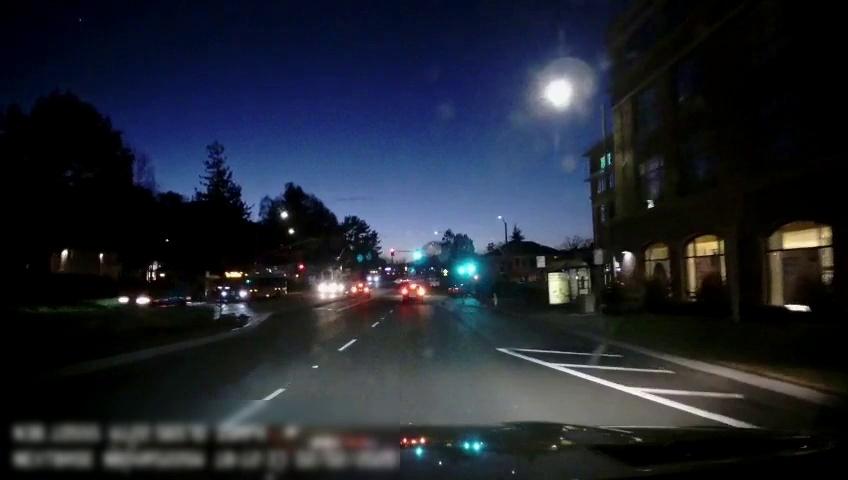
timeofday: Night
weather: Other
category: Drivable Space
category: Vehicles | SUV
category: Vehicles | SUV
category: Vehicles | SUV
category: Vehicles | Bus
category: Vehicles | Truck
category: Vehicles | SUV
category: Vehicles | Truck
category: Lanes | Current Lane
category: Lanes | Current Lane
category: Lanes | Alternate Lane
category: Traffic | Lights